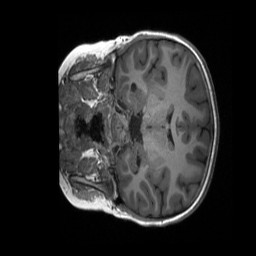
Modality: T1w
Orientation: coronal
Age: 10
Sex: female
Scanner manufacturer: siemens
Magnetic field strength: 3 T
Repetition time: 2.3 s
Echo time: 0.00232 s